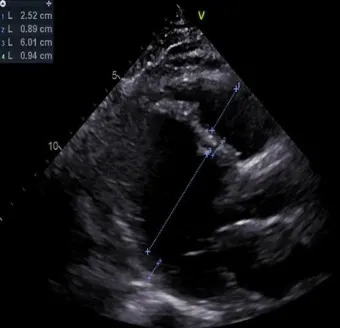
Apical four-chamber view.
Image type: radiology (ultrasound)